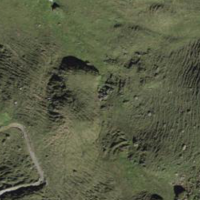
EUNIS habitat code: 26
Species observed at this site:
Parnassia palustris